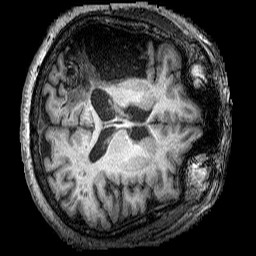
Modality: T1w
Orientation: axial
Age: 60
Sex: male
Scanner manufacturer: siemens
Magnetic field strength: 3 T
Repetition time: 2.25 s
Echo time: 0.00452 s